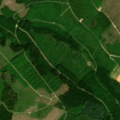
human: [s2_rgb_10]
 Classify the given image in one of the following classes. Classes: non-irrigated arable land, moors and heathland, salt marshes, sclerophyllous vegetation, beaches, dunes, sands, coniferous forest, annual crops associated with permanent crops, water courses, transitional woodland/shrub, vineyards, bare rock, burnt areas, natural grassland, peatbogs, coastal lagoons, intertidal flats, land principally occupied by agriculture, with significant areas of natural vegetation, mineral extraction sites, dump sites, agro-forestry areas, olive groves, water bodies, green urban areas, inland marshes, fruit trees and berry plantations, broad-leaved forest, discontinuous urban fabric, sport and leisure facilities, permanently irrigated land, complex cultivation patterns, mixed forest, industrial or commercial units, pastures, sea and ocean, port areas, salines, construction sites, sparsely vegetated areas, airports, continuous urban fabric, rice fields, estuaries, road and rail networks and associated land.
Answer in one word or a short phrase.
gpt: coniferous forest